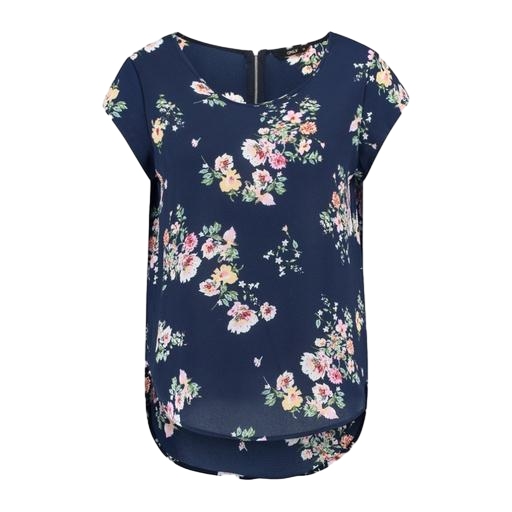
multicolor floral-print t-shirt only macy, blue plus size printed t-shirt only macy, blue floral-print top, white background